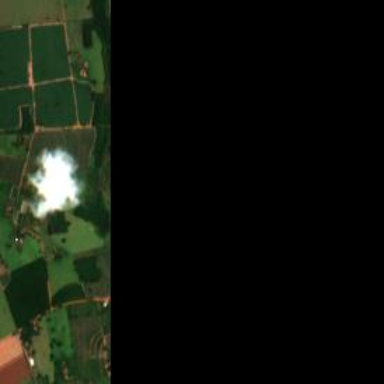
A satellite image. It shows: Orchard with rubber trees.